Question: I am getting 401 unauthorized error . My web service is written in mvc . in IIS configured to use windows authentication.
Below is screen shot of fiddler

When I hit URL from browser it gives me popup window to enter user name and password.
How can I avoid popup window?
I am calling this web api from another window service.
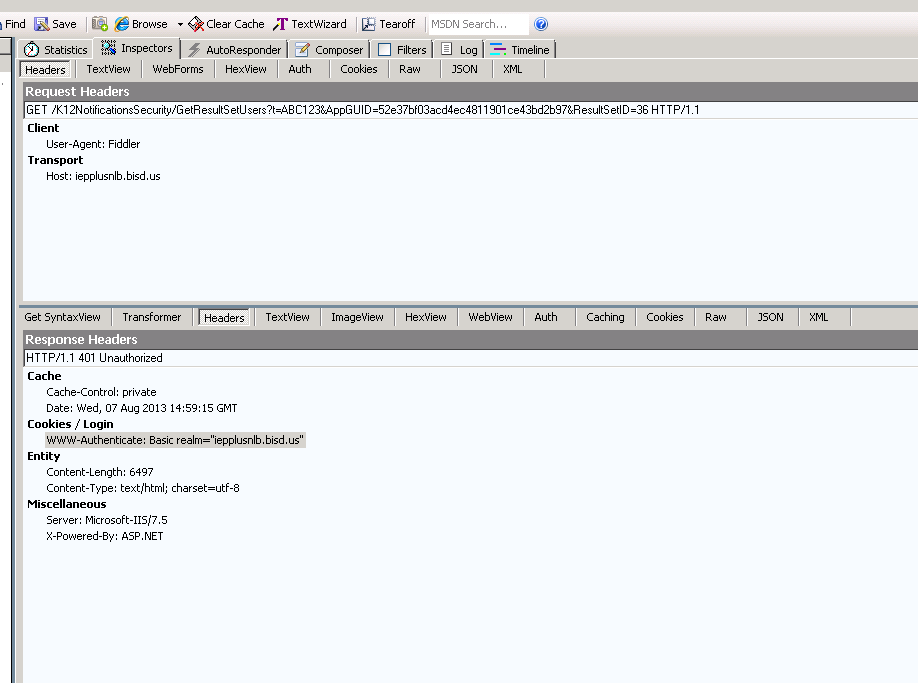
Answer: I added below lines in web config to fix the issue and it worked.
'''
<security>
<authorization>
<add accessType="Allow" users="*" />
</authorization>
</security>
'''